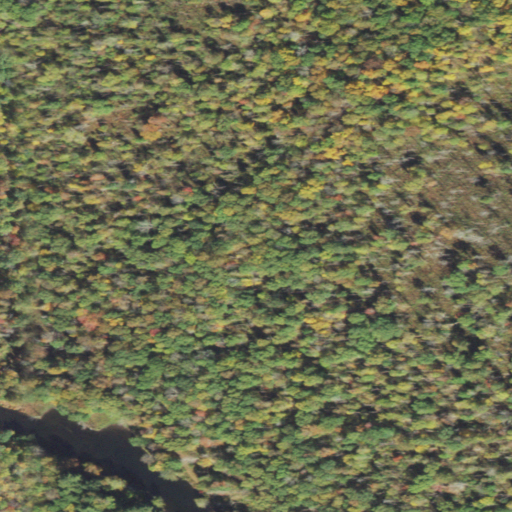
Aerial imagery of valley in Pennsylvania named Tarkiln Draft containing deciduous forest, woody wetlands, and open water